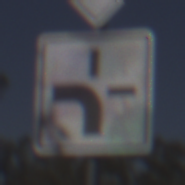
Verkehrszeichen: VerlaufVorfahrtsstrasse1
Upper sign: Vorfahrtsstrasse
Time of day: Midday
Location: Outdoor (Nature)
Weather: Clear
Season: NotSpecified
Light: Natural